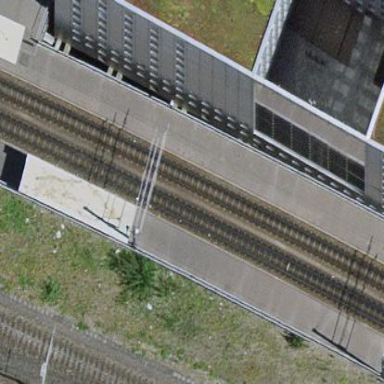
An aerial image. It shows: Bridge with tram platform. The platform has shelter and is also railway platform.